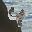
Label: 4